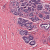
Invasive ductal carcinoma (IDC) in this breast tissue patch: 0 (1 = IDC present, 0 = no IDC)